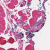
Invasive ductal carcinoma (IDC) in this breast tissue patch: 0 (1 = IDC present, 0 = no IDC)